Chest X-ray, AP view. Patient: 40 years old, sex F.
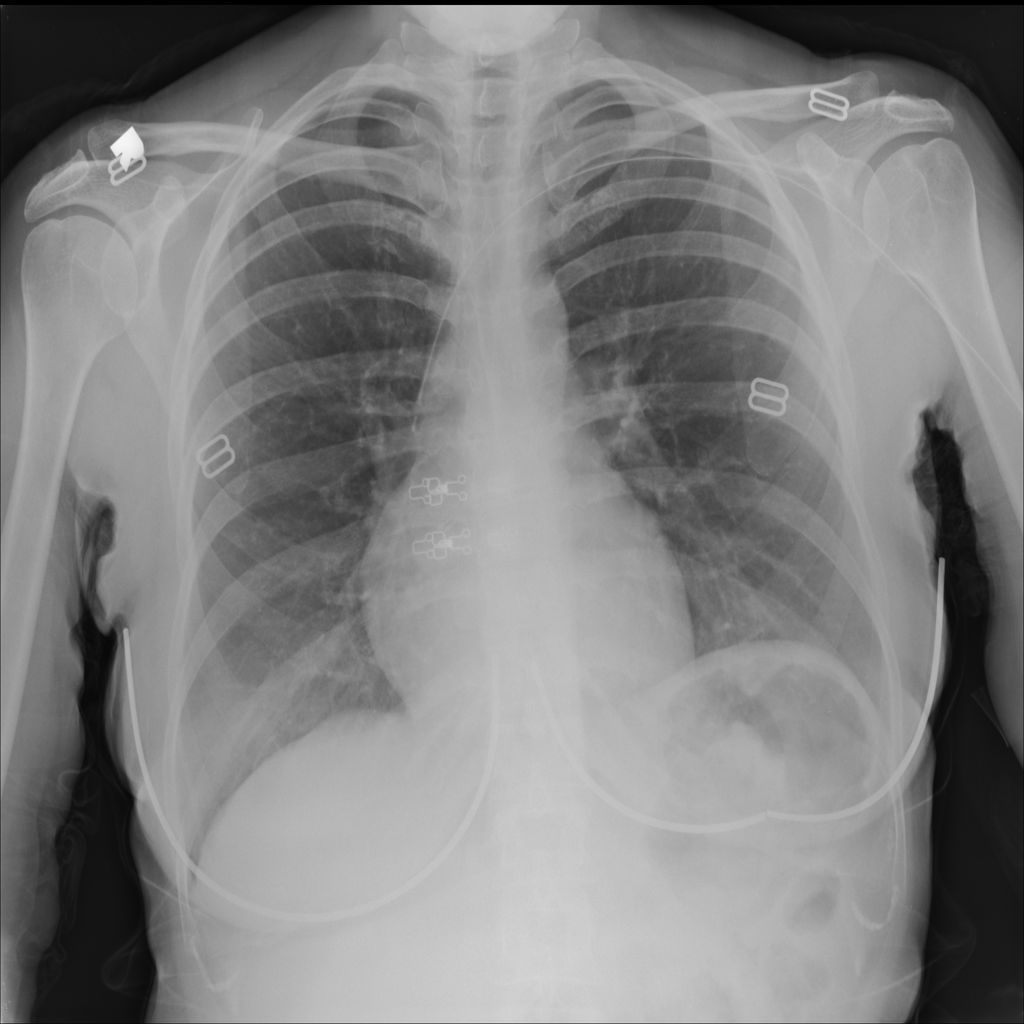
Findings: No Finding